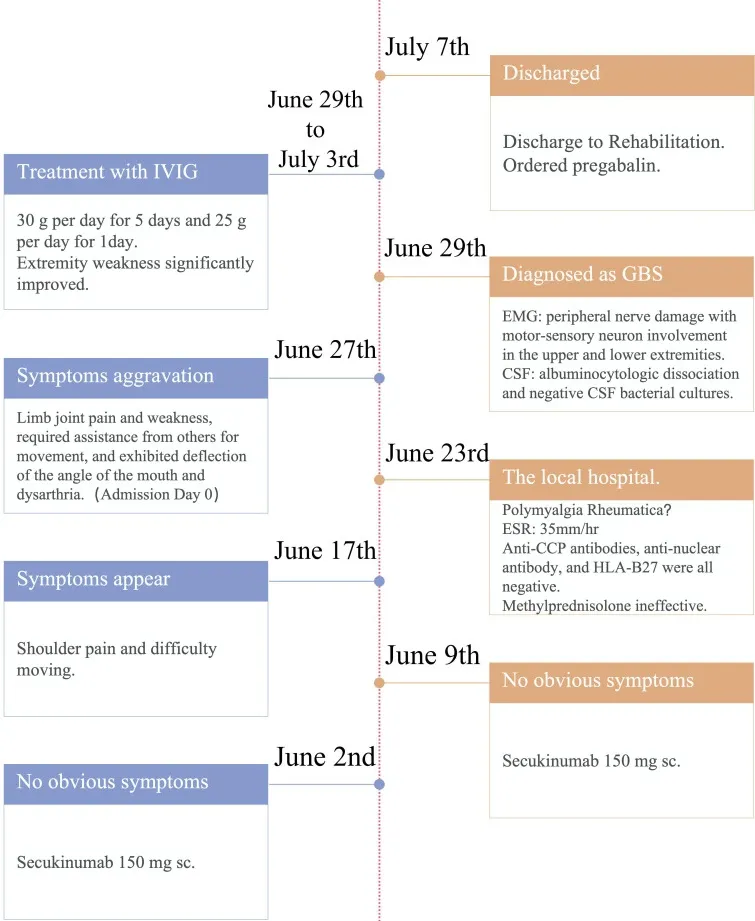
Timeline of the case report. sc, subcutaneous injection; ESR, erythrocyte sedimentation rate; HLA-B27, human leukocyte antigen B27; GBS, Guillain-Barre syndrome; EMG, electromyography; CSF, cerebrospinal fluid; IVIG, intravenous immunoglobulin.
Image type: chart (chart)